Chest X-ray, PA view. Patient: 25 years old, sex F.
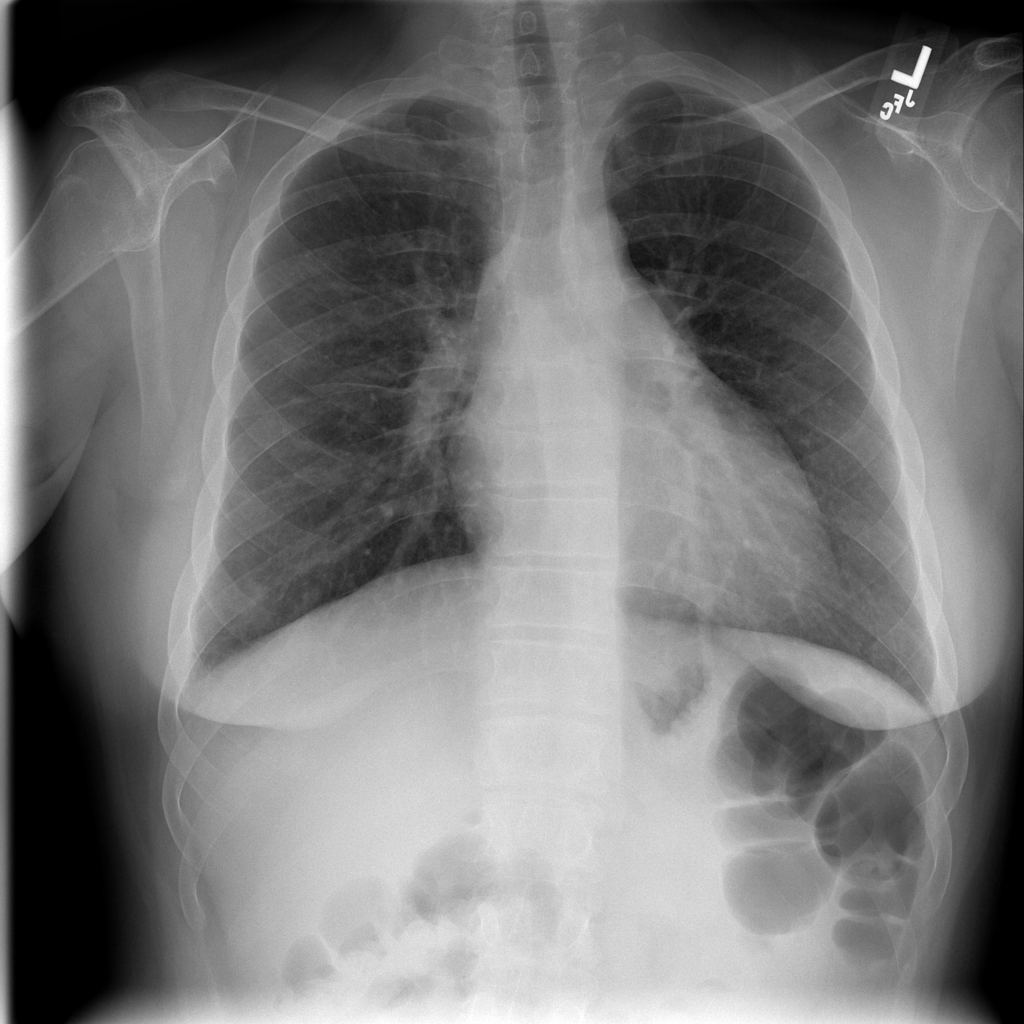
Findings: No Finding